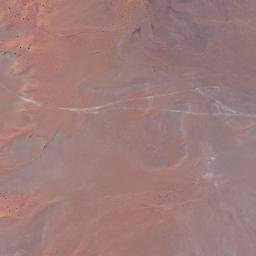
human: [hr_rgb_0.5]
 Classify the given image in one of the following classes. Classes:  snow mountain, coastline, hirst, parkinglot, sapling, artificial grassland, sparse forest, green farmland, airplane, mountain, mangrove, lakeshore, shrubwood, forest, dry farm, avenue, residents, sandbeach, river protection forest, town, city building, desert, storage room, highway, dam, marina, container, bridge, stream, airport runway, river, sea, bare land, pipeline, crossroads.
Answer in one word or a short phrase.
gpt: desert